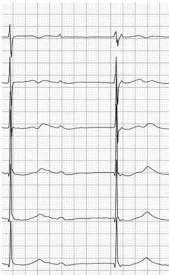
(B) ECG recorded when chest pain occurred.
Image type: electrography (ekg)